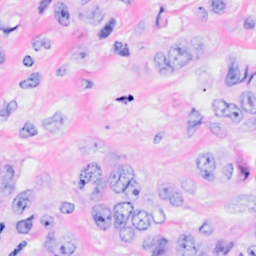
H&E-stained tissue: Breast